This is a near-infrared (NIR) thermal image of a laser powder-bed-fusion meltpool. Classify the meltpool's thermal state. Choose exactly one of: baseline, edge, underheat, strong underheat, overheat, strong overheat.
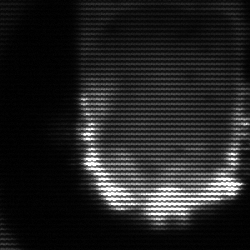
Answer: baseline